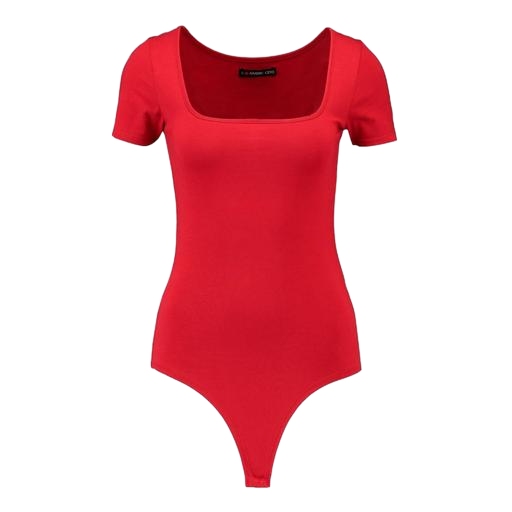
red ultimate super crop top cap sleeves, red scoop tee, red fitted crop top, white background